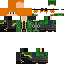
A male human skin with medium skin, wearing brown long hair dressed in a green hoodie and black pants, featuring a closed mouth.